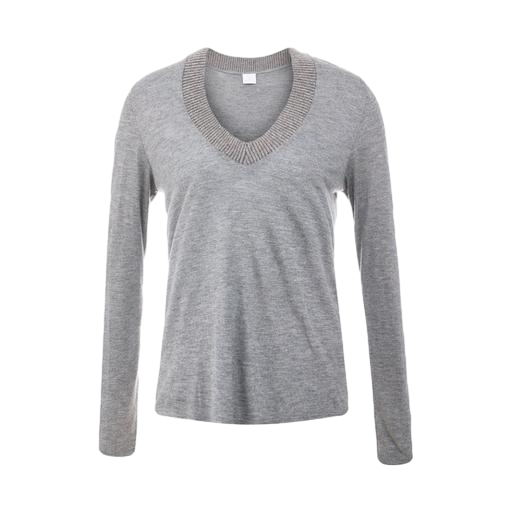
gray women's v-neck long-sleeve t-shirt, gray women's long-sleeve t-shirt, gray embellished t-shirt, white background